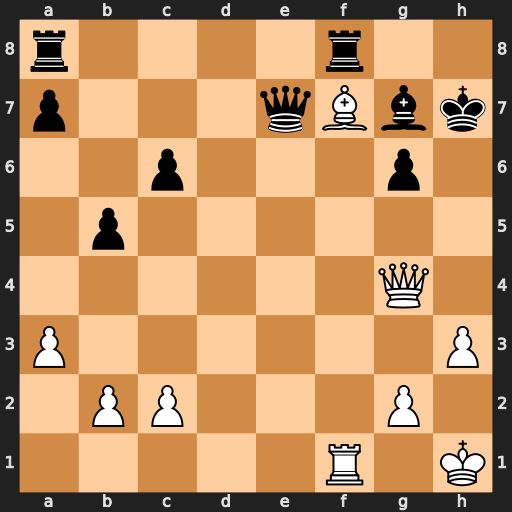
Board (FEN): r4r2/p3qBbk/2p3p1/1p6/6Q1/P6P/1PP3P1/5R1K
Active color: w
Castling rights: -
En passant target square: -
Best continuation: Qxg6+ Kh8 Qh5+ Bh6 Qxh6#